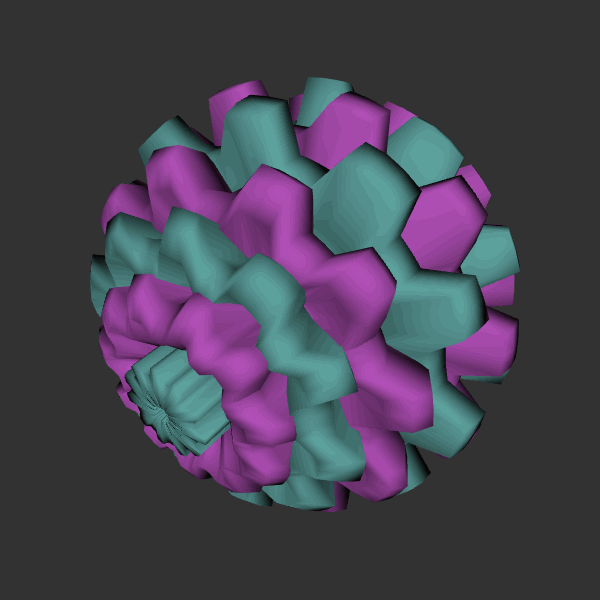
Background: dark